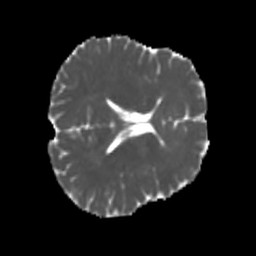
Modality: MD
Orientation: axial
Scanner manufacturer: siemens
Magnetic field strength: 3 T
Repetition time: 4 s
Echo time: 0.0594 s